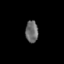
Tissue: skin
Cell type: Epithelial cells
Senescence score: 0.2389
Nuclear area (px): 273
Mean DAPI intensity: 105.381